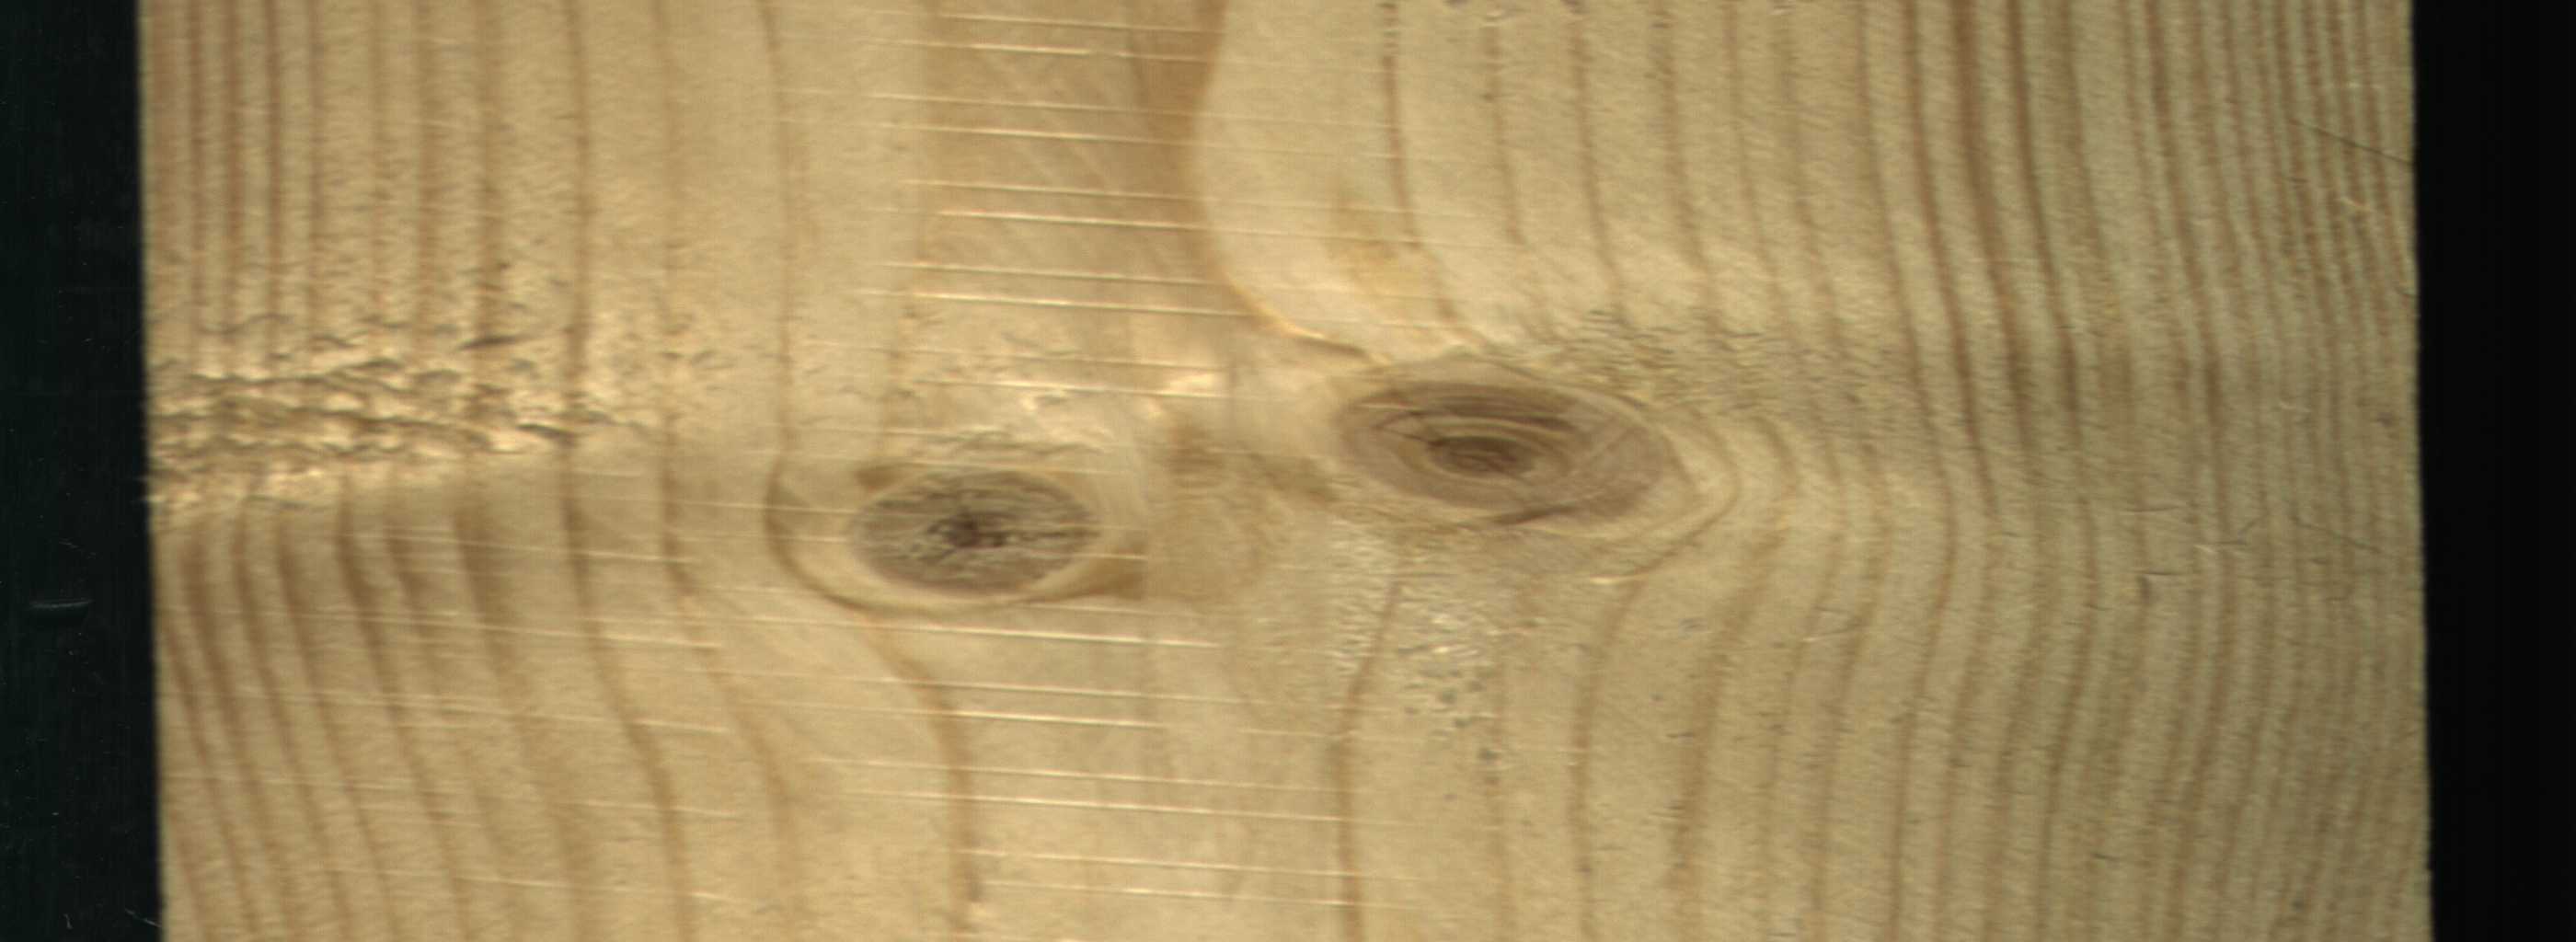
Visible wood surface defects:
knot_with_crack
Live_Knot
Live_Knot
Live_Knot